Question: I can see the power variations of my K20C through nvidia-smi as depicted below:
'''
==============NVSMI LOG==============
Timestamp : Fri Jan 31 11:45:21 2014
Driver Version : 332.21
Attached GPUs : 2
GPU 0000:04:00.0
Temperature
Gpu : 28 C
Power Readings
Power Management : Supported
Power Draw : 16.12 W
Power Limit : 225.00 W
Default Power Limit : 225.00 W
Enforced Power Limit : 225.00 W
Min Power Limit : 150.00 W
Max Power Limit : 225.00 W
'''
I'm trying to profile GPU power during execution of my CUDA application. However, I cannot find where these numbers are reported in 'Visual Profiler' or 'nvprof'. According to CUDA Toolkit guide, I use the following command in 'nvprof' to enable power profiling:
'''
"C:\Program Files\NVIDIA GPU Computing Toolkit\CUDA\v5.5\bin\nvprof.exe" --print-gpu-trace --system-profiling on .\vectorAdd.exe
'''
I also tried to retrieve the power profiling information from 'Visual Profiler'. I check the 'Enable power, clock, and thermal profiling' box. However, I cannot see the power profile in the Timeline.

I'm using CUDA v5.5 on Windows 7 64-bit and the system GPU is K20c. I compile the CUDA application with Visual Studio 2010.
Any idea is highly appreciated.
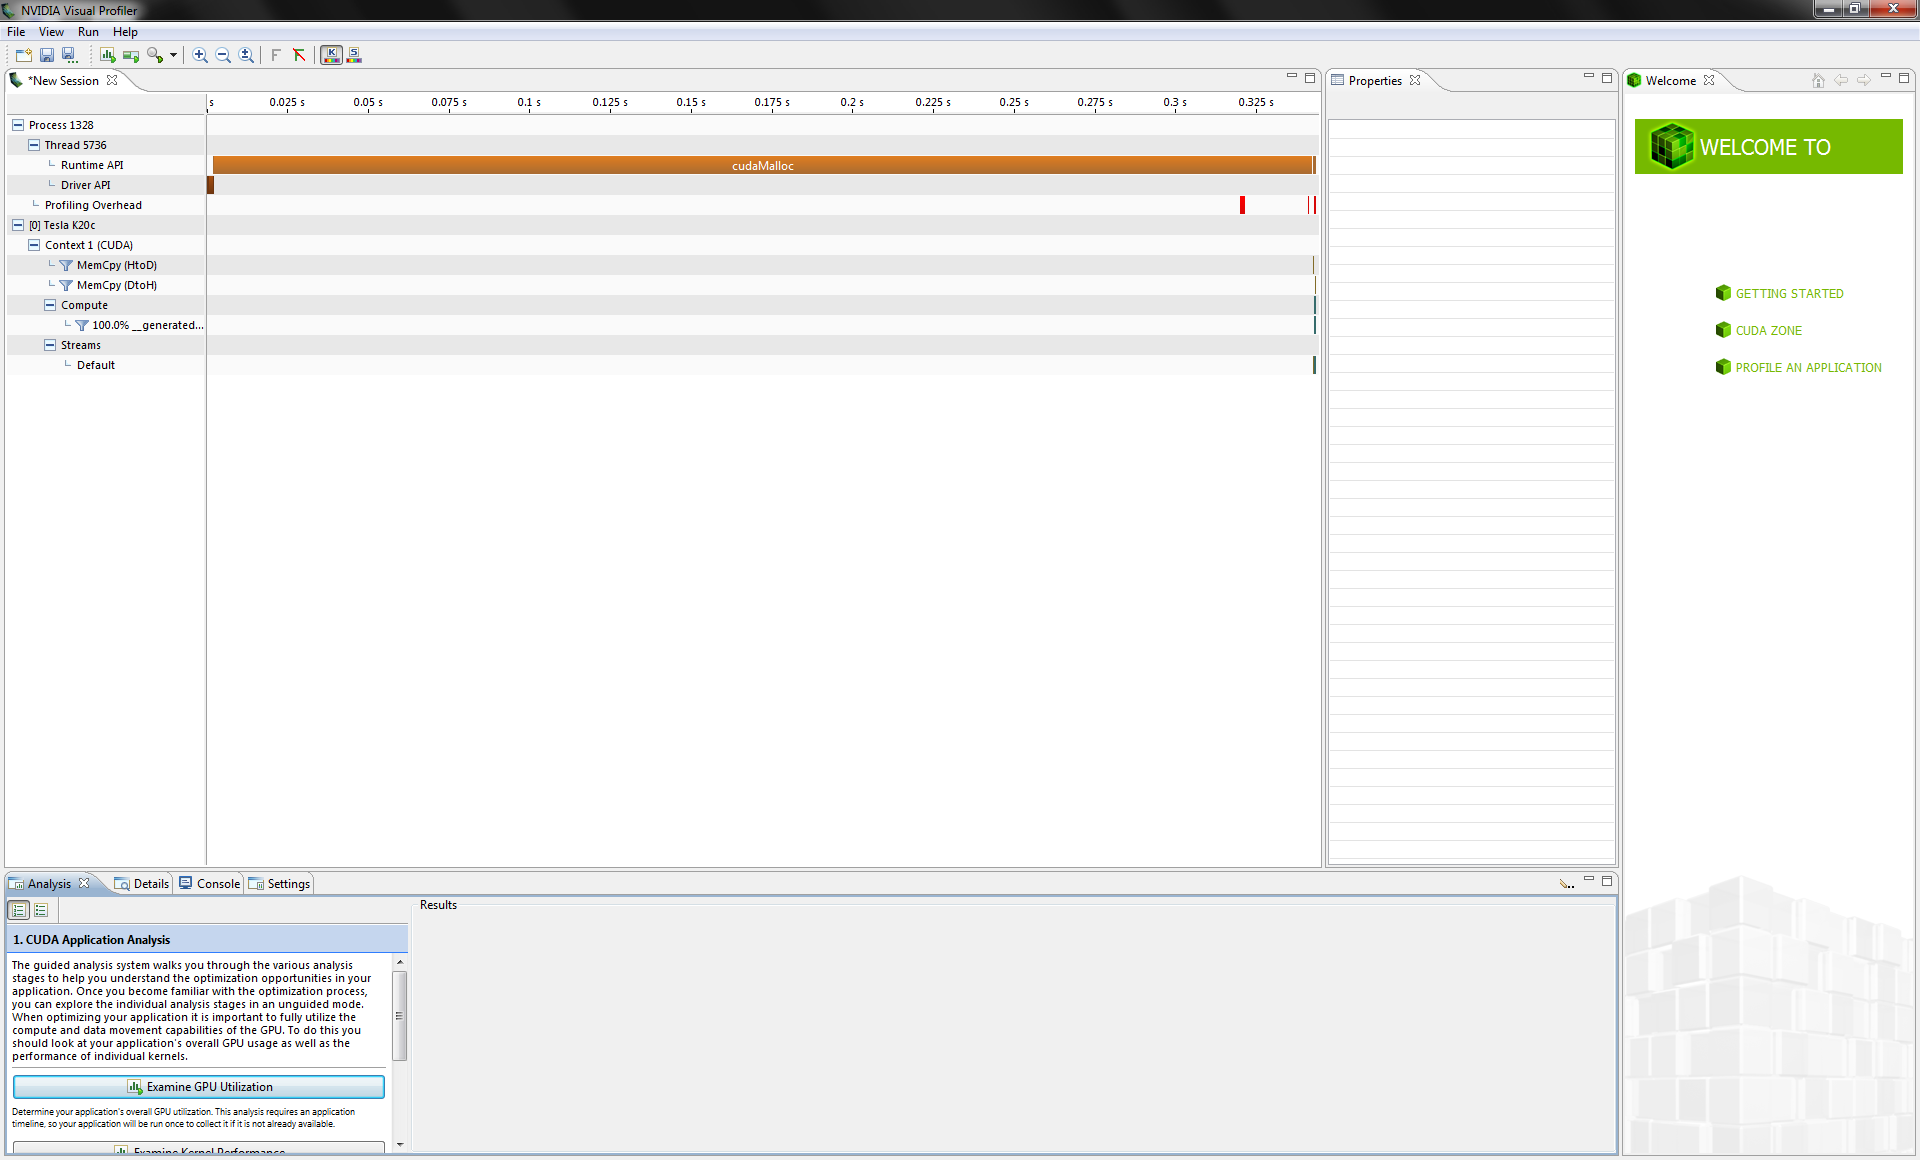
Answer: Power profiling can be enabled:
1. On the second wizard page when creating a new session.
2. From the "Settings" view under the session timeline view.
Power profiling is not available for all devices and does not work on Mac OS X.
Oh, I found the problem. I was running win32 binary on 64-bit operating system. This is why the profilers do not report power, while every other profiling facilities work. Please add this issue to your answer, so we can mark this question answered. Thanks again.